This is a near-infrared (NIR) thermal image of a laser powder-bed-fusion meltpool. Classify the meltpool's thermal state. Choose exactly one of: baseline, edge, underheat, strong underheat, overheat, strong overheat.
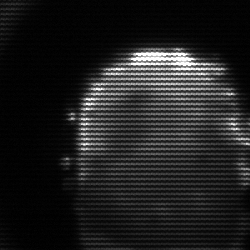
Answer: baseline